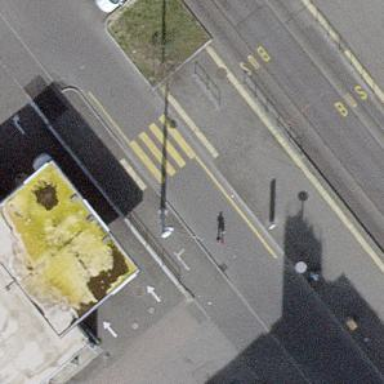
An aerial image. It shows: Uncontrolled zebra crossing on the road.